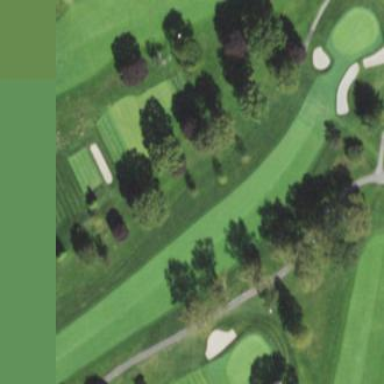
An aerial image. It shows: Grassy area designated as golf fairway.